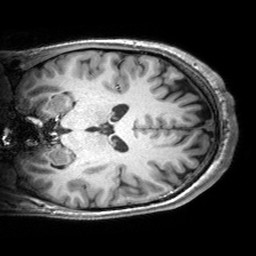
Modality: T1w
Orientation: coronal
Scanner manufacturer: siemens
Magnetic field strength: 3 T
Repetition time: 2.53 s
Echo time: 0.00299 s